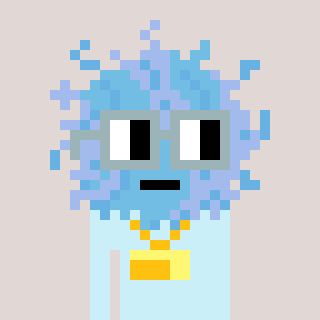
a pixel art character with square dark gray glasses, a lint-shaped head and a cold-colored body on a warm background